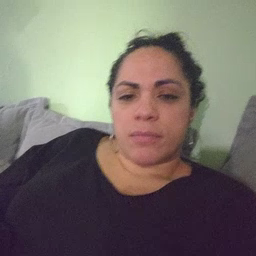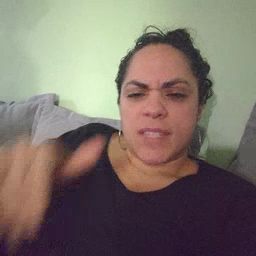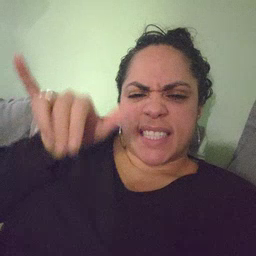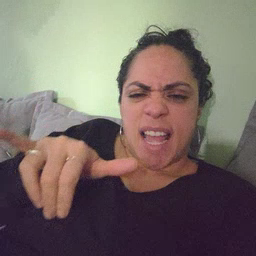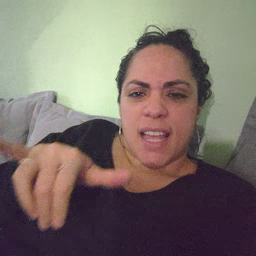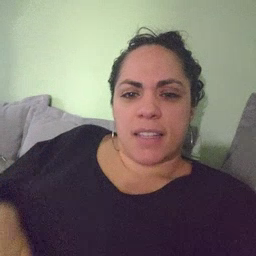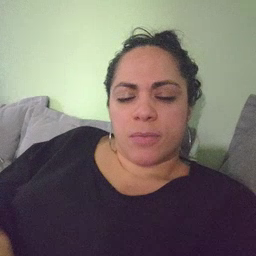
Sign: stay